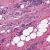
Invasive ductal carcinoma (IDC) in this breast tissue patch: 1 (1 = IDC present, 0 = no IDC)